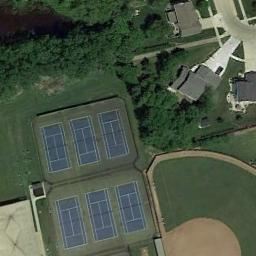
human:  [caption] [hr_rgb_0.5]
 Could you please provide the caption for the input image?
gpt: Two tennis courts, one shaded by trees, the other not .

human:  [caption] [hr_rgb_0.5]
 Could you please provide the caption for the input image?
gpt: Many trees are near the tennis courts .

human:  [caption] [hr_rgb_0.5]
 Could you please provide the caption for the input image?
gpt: Near the tennis court on the lawn are trees and buildings .

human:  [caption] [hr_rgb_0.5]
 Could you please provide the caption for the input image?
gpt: The tennis court is on the grass next to some buildings and trees .

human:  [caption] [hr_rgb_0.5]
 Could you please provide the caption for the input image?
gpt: There are some green trees beside the tennis court .